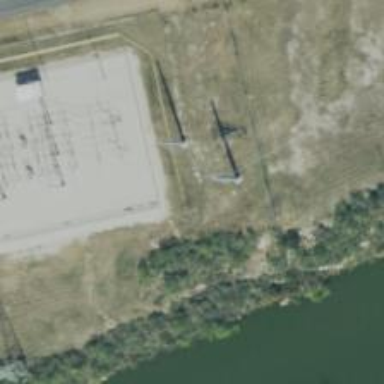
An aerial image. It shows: Power tower.